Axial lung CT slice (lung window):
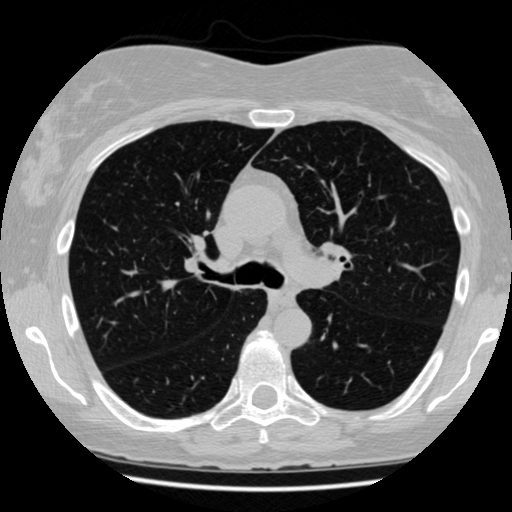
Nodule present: no